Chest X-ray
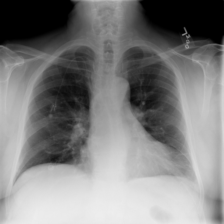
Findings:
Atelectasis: negative
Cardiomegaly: negative
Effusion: negative
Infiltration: negative
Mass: negative
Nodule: negative
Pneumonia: negative
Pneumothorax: negative
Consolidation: negative
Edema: negative
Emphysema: negative
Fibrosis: negative
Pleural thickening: negative
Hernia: negative